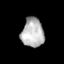
Tissue: skin
Cell type: Epithelial cells
Senescence score: 0.7995
Nuclear area (px): 635
Mean DAPI intensity: 183.076